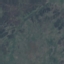
Land use / land cover class: HerbaceousVegetation